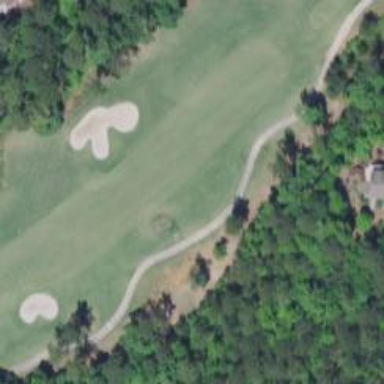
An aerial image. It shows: Path for both road and golf.